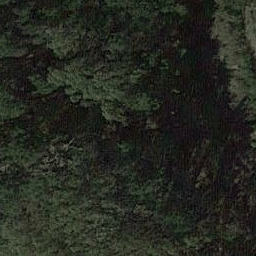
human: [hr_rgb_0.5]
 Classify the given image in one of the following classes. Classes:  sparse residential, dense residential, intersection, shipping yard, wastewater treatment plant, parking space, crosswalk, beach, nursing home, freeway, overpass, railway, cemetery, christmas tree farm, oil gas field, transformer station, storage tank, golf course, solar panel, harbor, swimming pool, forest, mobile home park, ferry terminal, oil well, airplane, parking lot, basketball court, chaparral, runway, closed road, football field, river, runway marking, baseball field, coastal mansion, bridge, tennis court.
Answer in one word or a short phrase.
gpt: forest